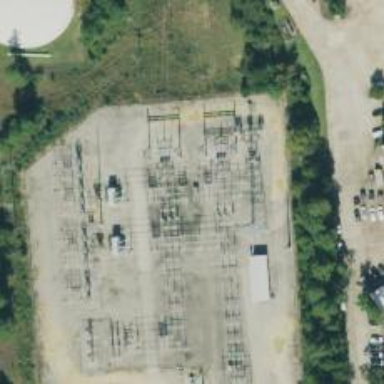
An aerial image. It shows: Switch used for power control.